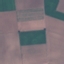
Label: AnnualCrop